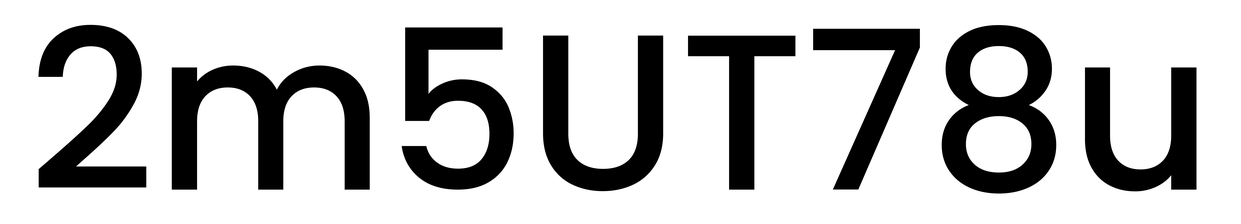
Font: Poppins-Medium